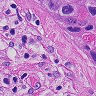
Metastatic tissue present: yes